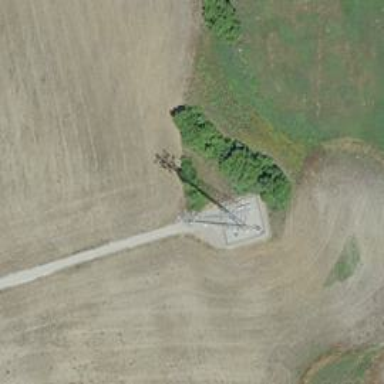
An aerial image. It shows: Man-made mast used for communication purposes.